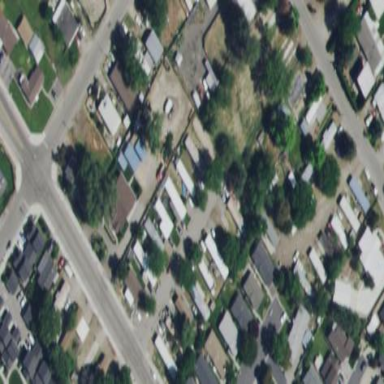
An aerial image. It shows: Residential area known as trailer park.